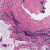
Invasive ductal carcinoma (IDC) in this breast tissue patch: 1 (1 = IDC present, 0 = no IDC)